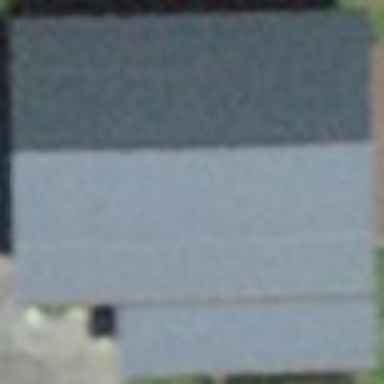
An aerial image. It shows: Farm auxiliary building with gabled roof.